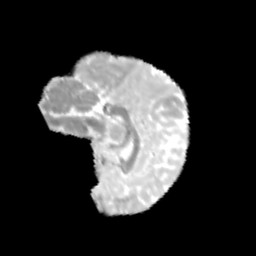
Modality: MD
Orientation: sagittal
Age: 10
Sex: male
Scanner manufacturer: siemens
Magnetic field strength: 3 T
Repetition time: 3.8 s
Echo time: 0.07 s